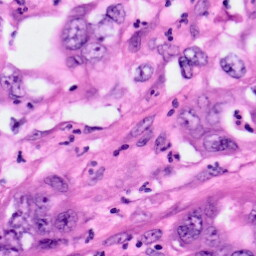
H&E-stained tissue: Pancreatic